Question: Hello guys I'll do my best to explain this because it's very hard to explain. I'm working on project that requires the user to select which animal image they want to appear several different times. But I can only do it the once on the same JLabel (ImageBlock). Here is my code so you understand.
'''
public static void main(String[] args) {
JFrame application = new JFrame("Animal Project");
GUI graphicalInterface = new GUI();
application.add(graphicalInterface);
application.setDefaultCloseOperation(JFrame.EXIT_ON_CLOSE);
application.setLocation(200, 200);
application.pack();
application.setVisible(true);
application.setResizable(false);
}
'''
'''
public class GUI extends JPanel implements ActionListener {
private JButton animalOption = new JButton();
private JPanel buttonPanel;
private JPanel imagePanel;
private ImageIcon bear;
private ImageIcon tiger;
private ImageIcon lion;
private JLabel imageBlock1;
private JLabel imageBlock2;
private JLabel imageBlock3;
GUI() {
Border blackline = BorderFactory.createLineBorder(Color.black);
//create button panel
buttonPanel = new JPanel();
buttonPanel.setPreferredSize(new Dimension(100, 70));
buttonPanel.setOpaque(true);
buttonPanel.setBackground(Color.white);
buttonPanel.setBorder(blackline);
imagePanel = new JPanel(new GridLayout(3, 3));
imagePanel.setPreferredSize(new Dimension(500, 500));
imagePanel.setOpaque(true);
imagePanel.setBackground(Color.white);
imagePanel.setBorder(blackline);
imageBlock1 = new JLabel();
imageBlock1.setPreferredSize(new Dimension(100, 100));
imageBlock1.setOpaque(true);
imageBlock1.setBackground(Color.white);
imageBlock1.setBorder(blackline);
imageBlock2 = new JLabel();
imageBlock2.setPreferredSize(new Dimension(100, 100));
imageBlock2.setOpaque(true);
imageBlock2.setBackground(Color.white);
imageBlock2.setBorder(blackline);
imageBlock3 = new JLabel();
imageBlock3.setPreferredSize(new Dimension(100, 100));
imageBlock3.setOpaque(true);
imageBlock3.setBackground(Color.white);
imageBlock3.setBorder(blackline);
bear = new ImageIcon("Bear.png");
tiger = new ImageIcon("Tiger.png");
lion = new ImageIcon("Lion.png");
animalOption = new JButton();
//add action listener to each button
animalOption.addActionListener(this);
//set button size
animalOption.setPreferredSize(new Dimension(100, 50));
//set text for each button
animalOption.setText("Animal");
animalOption.setToolTipText("press to select your animal");
//add buttons to gui
buttonPanel.add(animalOption);
this.add(buttonPanel);
this.add(imagePanel);
imagePanel.add(imageBlock1);
imagePanel.add(imageBlock2);
imagePanel.add(imageBlock3);
}
public void actionPerformed(ActionEvent e) {
int choice;
if (e.getSource().equals(animalOption)) { //add DVD Button
choice = selectAnimal();
if (choice == 1) {
imageBlock1.setIcon(bear);
} else if (choice == 2) {
imageBlock1.setIcon(tiger);
} else if (choice == 3) {
imageBlock1.setIcon(lion);
}
}
}
static int selectAnimal() {
int animal = 0;
String DVDYears = JOptionPane.showInputDialog("Please enter animal, type 1 for bear, type 2 for tiger, type 3 for lion");
animal = Integer.parseInt(DVDYears);
return animal;
}
}
'''
After I run the code then press the button I am prompted the input dialogue, if I enter "1" for bear, I get this, which is exactly what I want!
]
But after that is the problem, once I click the button again it won't go to the next imageBlock, it will only overwrite the same image where the Bear already is. This is obviously because I haven't put the code in, but I don't know how to do it and I'm struggling on how to move to the next image block.
Would it require Multithreading? I want to expand this project with different animals and more imageBlock JLabels but I'm starting smaller so I can then expand once I know how to progress. Could anyone please help me I've been stuck on this problem for days and I can't work out how to expand on it, I would greatly appreciate any help and tips.
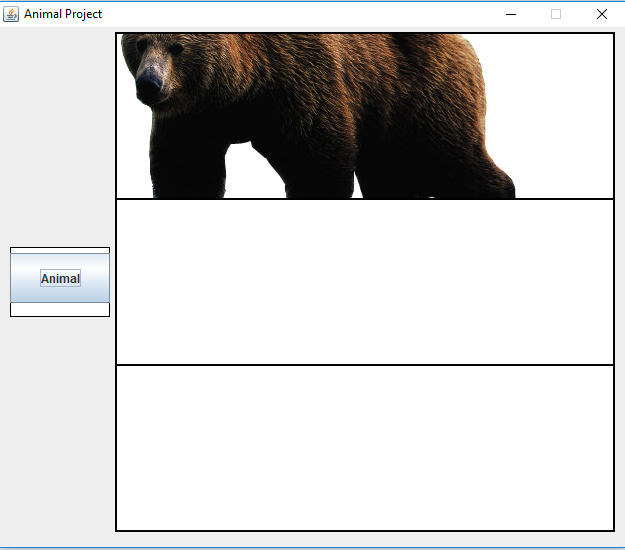
Answer: Forget my old post--I misunderstood what you were asking. I think I get it now. I think what you want is just a variable to store what image block to change. Try this:
Put this up at the top of your class with your other instance variables:
'private JLabel currImageBlock = null;'
And then change your 'actionPerformed()' method to this
'''
public void actionPerformed(ActionEvent e) {
int choice;
if (currImageBlock == null) {
currImageBlock = imageBlock1;
} else if (currImageBlock == imageBlock1) {
currImageBlock = imageBlock2;
} else if (currImageBlock == imageBlock2) {
currImageBlock = imageBlock3;
} else if (currImageBlock == imageBlock3) {
currImageBlock = imageBlock1;
}
if (e.getSource().equals(animalOption)) { //add DVD Button
choice = selectAnimal();
if (choice == 1) {
currImageBlock.setIcon(bear);
} else if (choice == 2) {
currImageBlock.setIcon(tiger);
} else if (choice == 3) {
currImageBlock.setIcon(lion);
}
}
}
'''
This is a little messy and could probably be made a little more elegant, possibly by using an array of 'JLabel' image blocks instead, but it does what you're asking (I think.) It will cycle through putting the image in every image block.